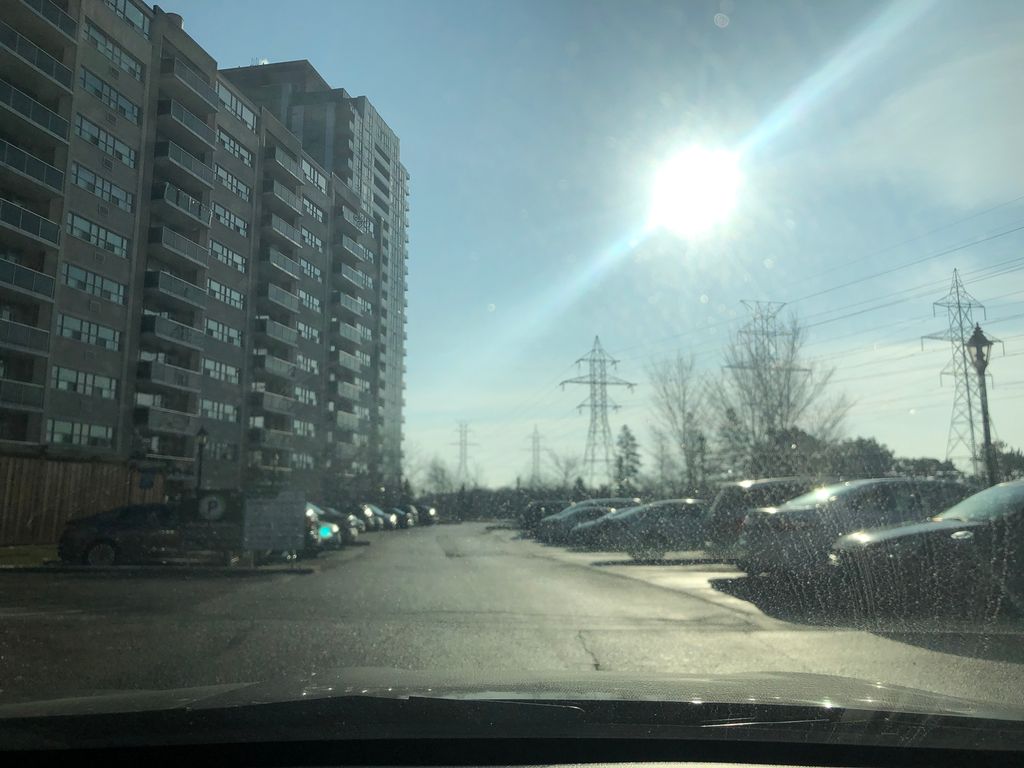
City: toronto